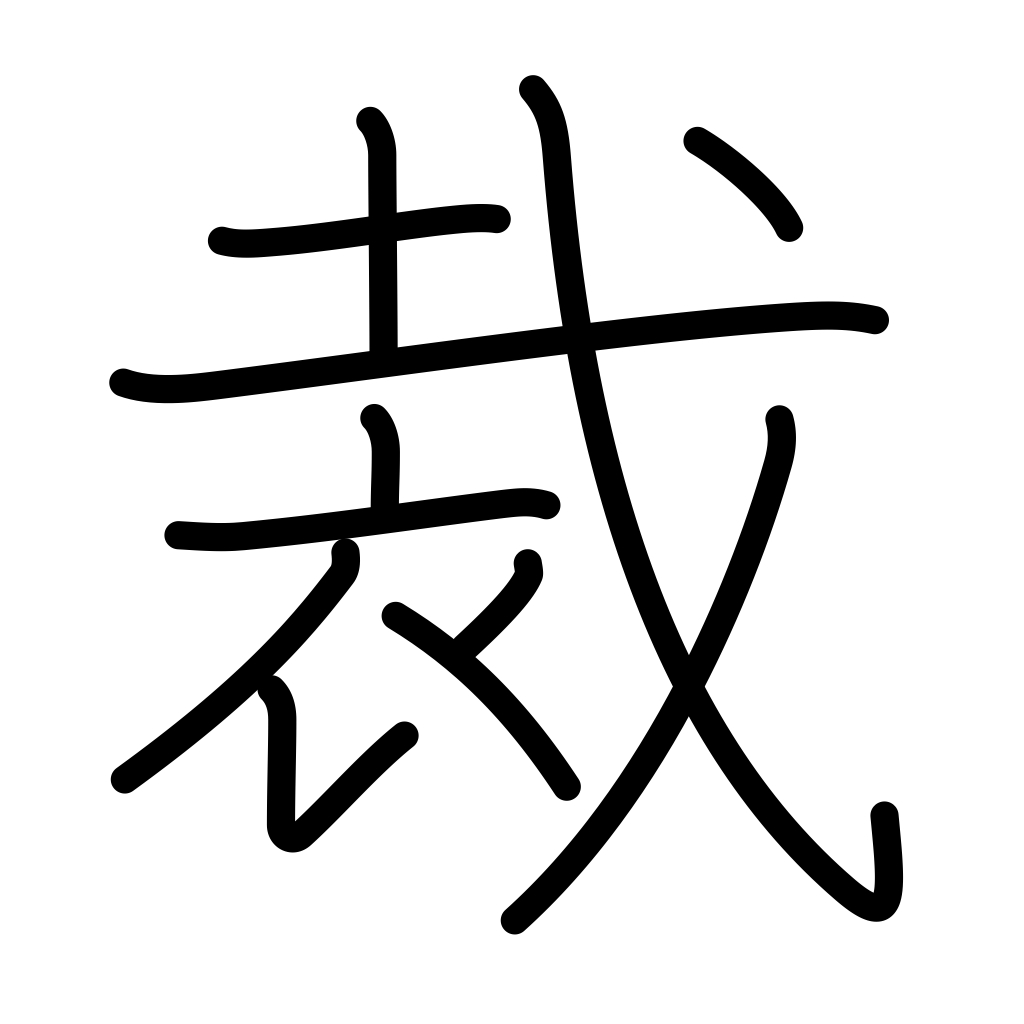
Meaning: tailor, judge, decision